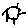
Label: sun